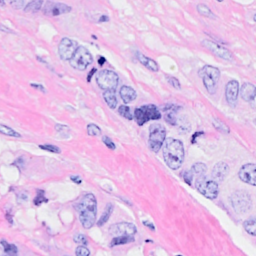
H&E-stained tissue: Breast